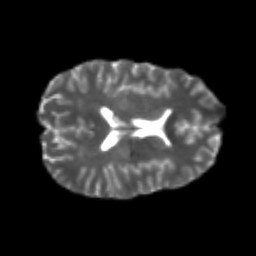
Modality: T2w
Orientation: axial
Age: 22
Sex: female
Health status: healthy
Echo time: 0.074 s